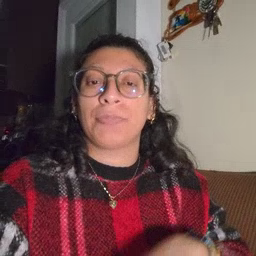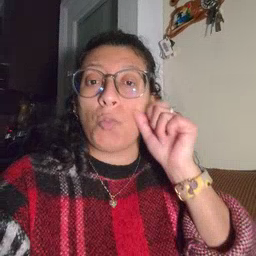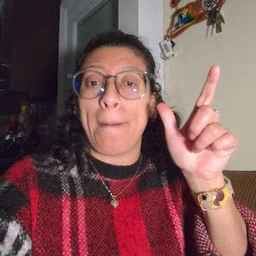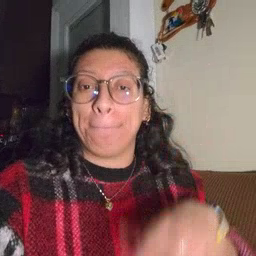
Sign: awake